Question: I am trying to download an audio and saving to isolated storage and saving to emulator.
I tried with the following code.
'''
WebClient m_webClient = new WebClient();
m_webClient.OpenReadAsync(fileUri);
m_webClient.OpenReadCompleted += new OpenReadCompletedEventHandler(webClient_ImageOpenReadCompleted);
m_webClient.AllowReadStreamBuffering = true;
private static void webClient_ImageOpenReadCompleted(object sender, OpenReadCompletedEventArgs e)
{
var isolatedfile = IsolatedStorageFile.GetUserStoreForApplication();
using (IsolatedStorageFileStream stream = new IsolatedStorageFileStream(_fileName, System.IO.FileMode.Create, isolatedfile))
{
byte[] buffer = new byte[e.Result.Length];
while (e.Result.Read(buffer, 0, buffer.Length) > 0)
{
stream.Write(buffer, 0, buffer.Length);
}
}
SaveFileMP3(_fileName);
}
private static void SaveFileMP3(string _fileName)
{
MediaLibrary lib = new MediaLibrary();
Uri songUri = new Uri(_fileName, UriKind.RelativeOrAbsolute);
MediaLibraryExtensions.SaveSong(lib, songUri, null, SaveSongOperation.CopyToLibrary);
}
'''
The problem I am facing is, the audio getting saved to the emulator but not with the extension. Suppose the file name "test.MP3", it is saved as "test" and the duration is always 0:0:00 irrespective to the original duration.
I have added Audio capability too in the manifest file.
Following is the screenshot while saving the song, which has many exceptions in it.

Please correct if something is wrong with code. Thanks in advance.
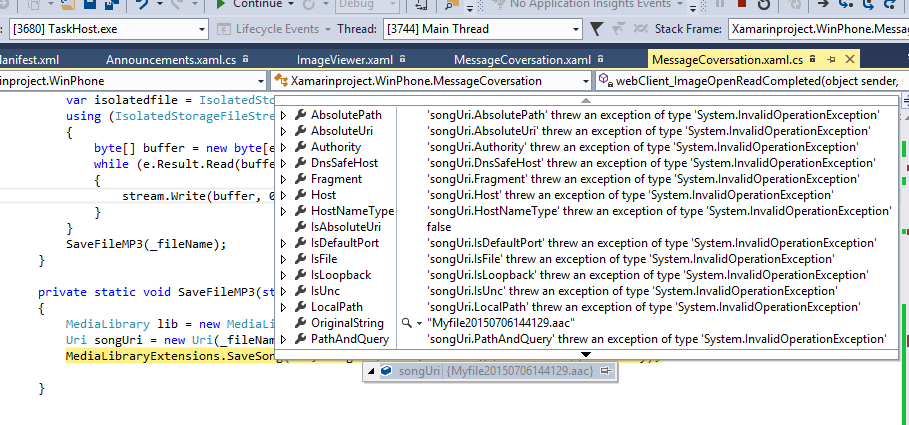
Answer: By adding the line of lib.savesong worked perfectly instead of using mediaLibraryExtensions.
'''
private static void SaveFileMP3(string _fileName)
{
MediaLibrary lib = new MediaLibrary();
Uri songUri = new Uri(_fileName, UriKind.RelativeOrAbsolute);
lib.SaveSong(songUri, null, SaveSongOperation.CopyToLibrary);
//MediaLibraryExtensions.SaveSong(lib, songUri, null, SaveSongOperation.CopyToLibrary);
}
'''